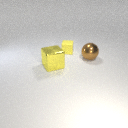
large brown metal sphere in front of small yellow rubber cube